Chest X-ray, AP view. Patient: 71 years old, sex M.
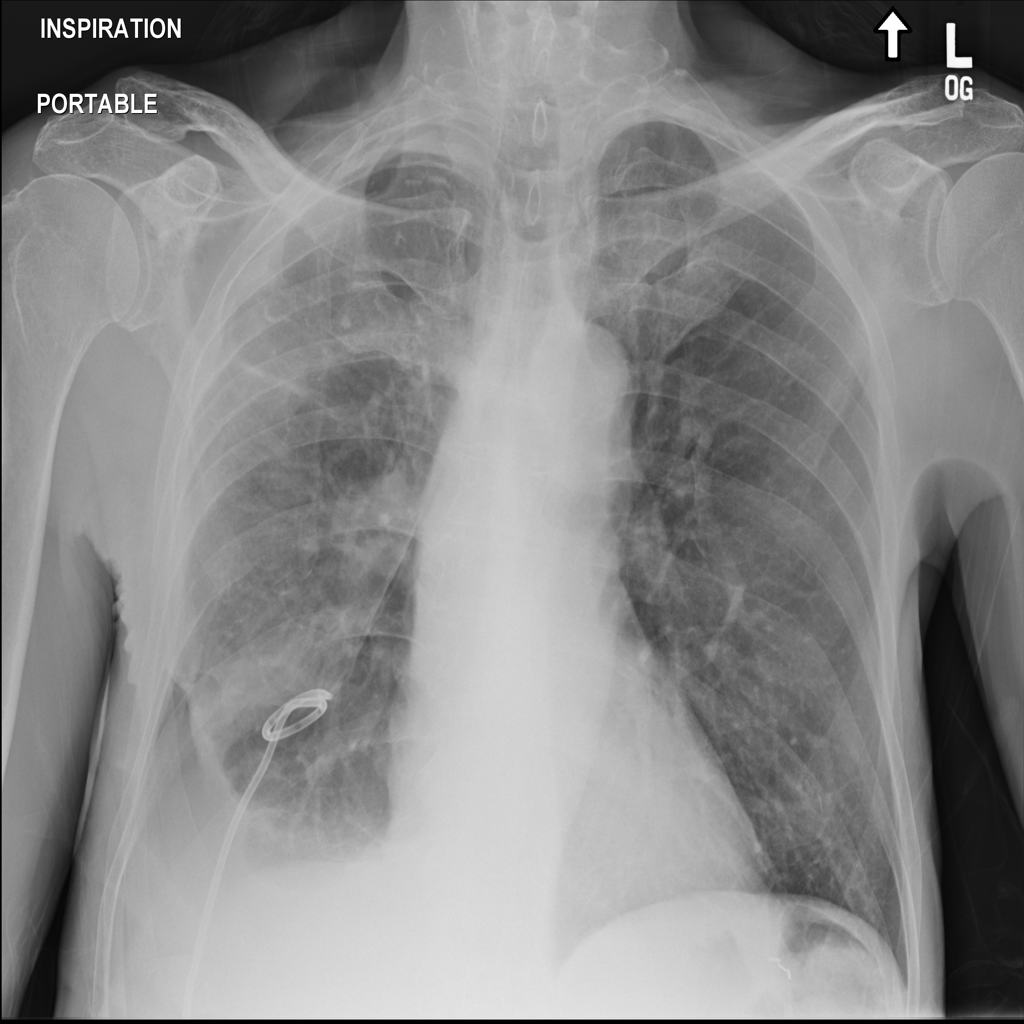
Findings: Atelectasis, Effusion, Pneumothorax